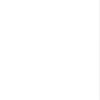
Label: dusty